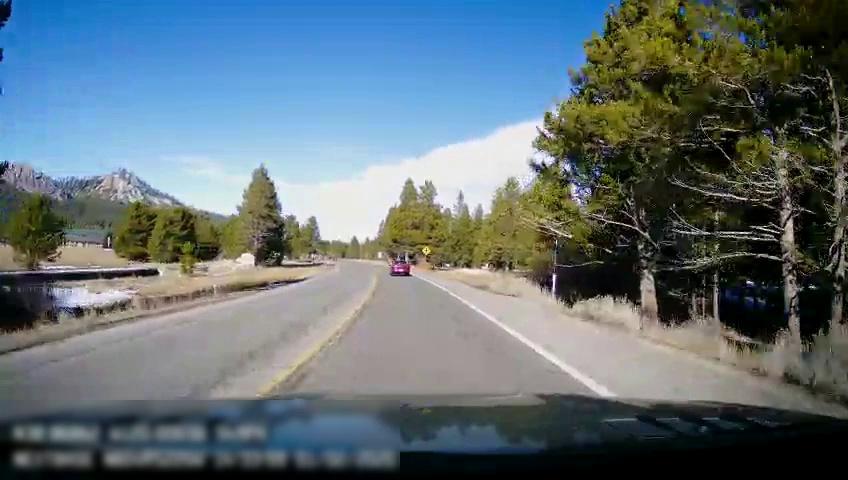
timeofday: Day
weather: Sunny
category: Drivable Space
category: Vehicles | Car
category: Lanes | Current Lane
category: Lanes | Current Lane